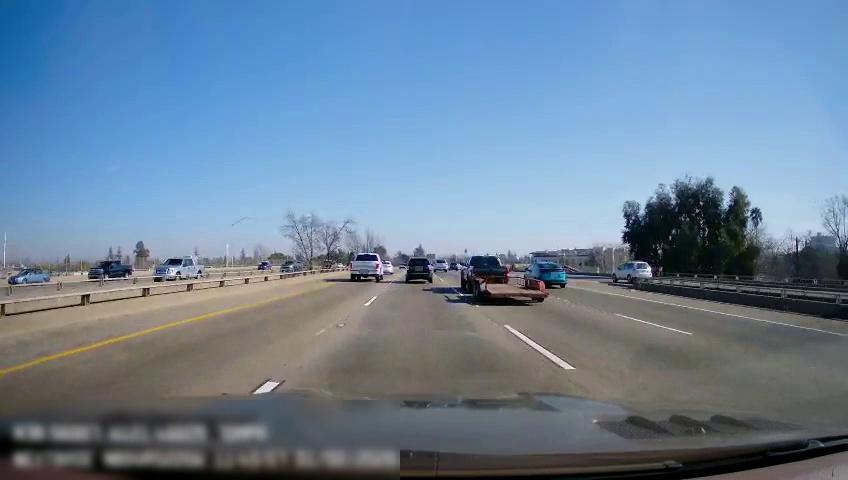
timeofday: Day
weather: Sunny
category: Vehicles | SUV
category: Drivable Space
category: Vehicles | Car
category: Vehicles | Truck
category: Vehicles | SUV
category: Vehicles | SUV
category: Vehicles | Car
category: Drivable Space
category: Vehicles | Car
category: Vehicles | Truck
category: Vehicles | Car
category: Vehicles | Truck
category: Vehicles | Other LV
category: Vehicles | SUV
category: Vehicles | SUV
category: Lanes | Current Lane
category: Lanes | Current Lane
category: Lanes | Alternate Lane
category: Lanes | Alternate Lane
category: Lanes | Alternate Lane